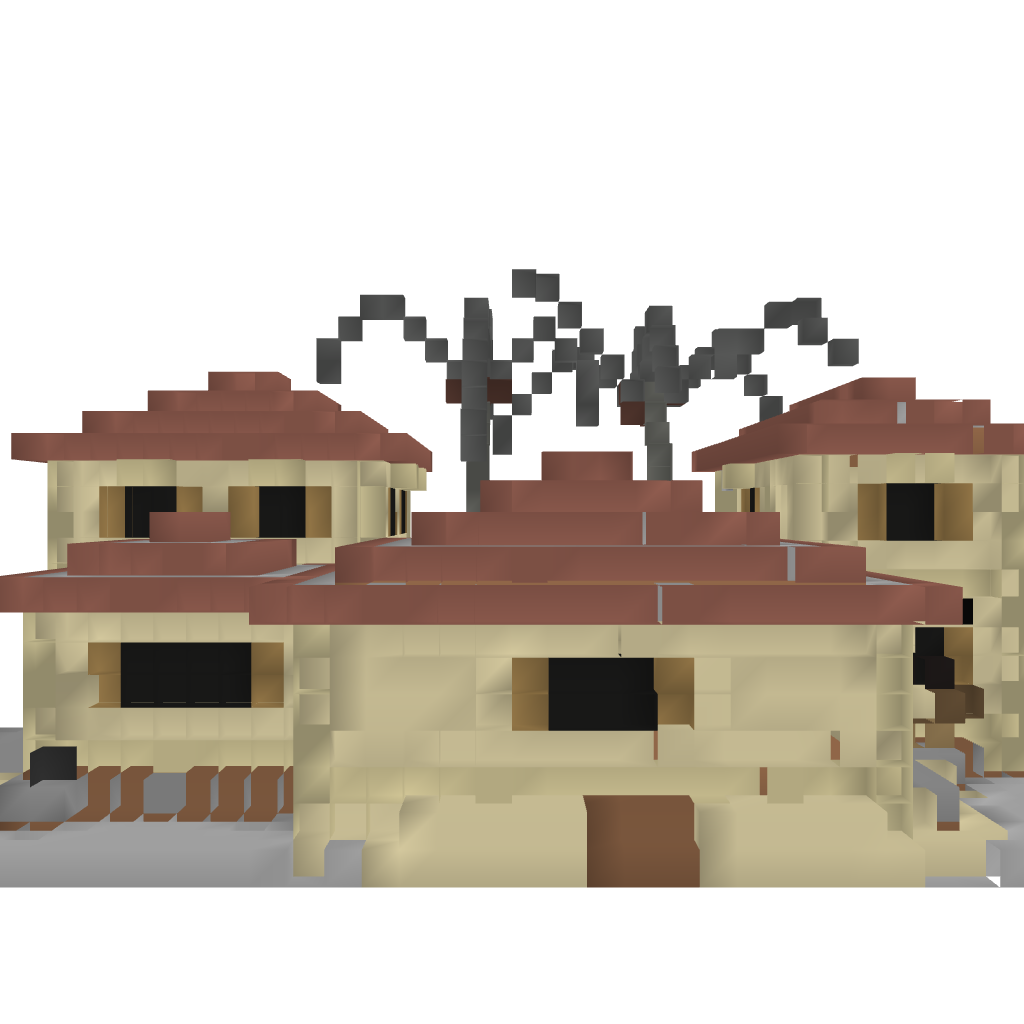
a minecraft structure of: mediterraneanhouse